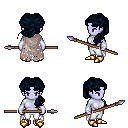
a pixel art fantasy rpg character, female body template, dark elf, purple skin, gray tattered cape, white pants, raven princess hairstyle, white cloth bracers, gold boots, spear, four views (front, back, left, right), 2x2 character sprite sheet, small pixel art, hard edges, no anti-aliasing